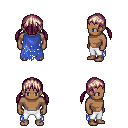
a pixel art fantasy rpg character, male body template, human, dark skin, blue tattered cape, white pants, white blonde twin-tailed hairstyle, four views (front, back, left, right), 2x2 character sprite sheet, small pixel art, hard edges, no anti-aliasing